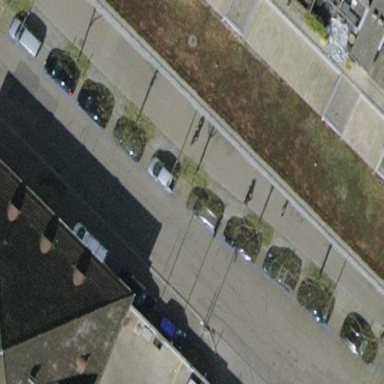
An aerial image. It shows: Parking lane area.